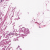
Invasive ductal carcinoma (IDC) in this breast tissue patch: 0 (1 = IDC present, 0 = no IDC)